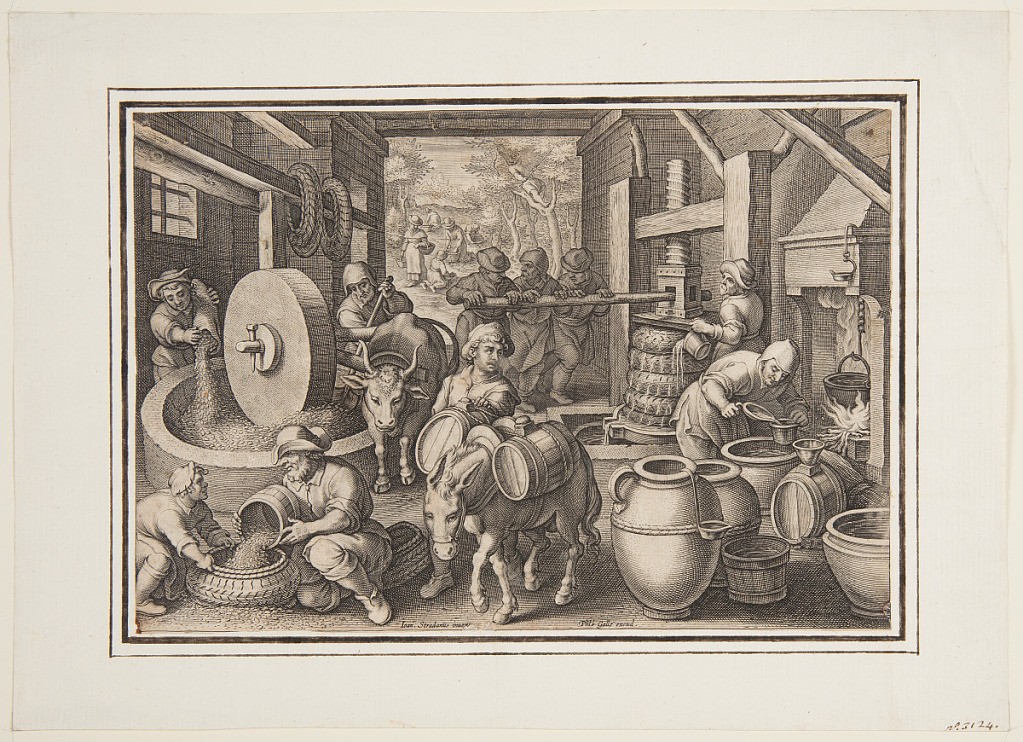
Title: Oleum Olivarum (The Production of Olive Oil), plate 12 in the Nova Reperta (New Inventions of Modern Times)
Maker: Jan van der Straet, called Stradanus, Flemish, 1523–1605
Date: ca. 1590
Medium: Engraving on paper
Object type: Print
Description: Olives are harvested (outside), put through several stages of pressing; the oil is being extracted, refined by boiling, measured and carried away. Lower margin with inscription has been trimmed away.